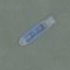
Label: civil